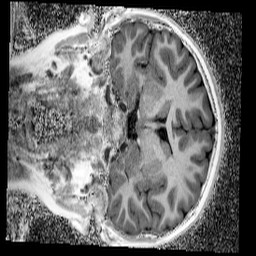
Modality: UNIT1_denoised
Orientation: coronal
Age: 9
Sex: male
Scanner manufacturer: siemens
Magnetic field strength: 3 T
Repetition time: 4 s
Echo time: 0.00299 s